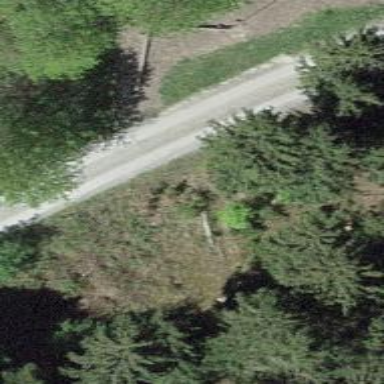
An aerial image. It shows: Track with fine gravel surface. The track has grade2 tracktype.